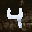
Label: 4